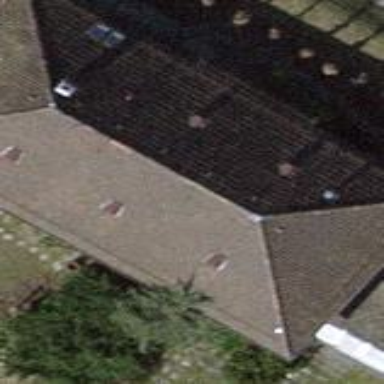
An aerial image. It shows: Building with hipped roof.